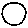
Label: circle